Question: So this is a weird issue. I use Visual Studio with ReSharper Ultimate and when I edit some CSS, the indentation is all weird. It's like I'm missing closing a block, but this happens with all CSS files. My SCSS files are fine and are indented as they are supposed to.

Here's a picture of what I'm talking about. If I paste the code into any online beautifier or my Atom IDE, it indents everything just fine. What on earth is going on?
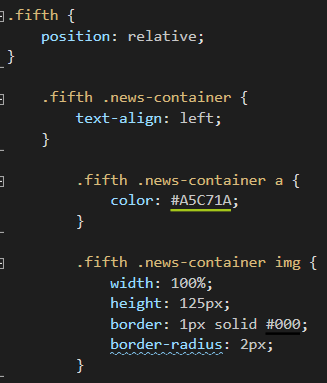
Answer: By formatting it like this, VS is trying to visualize the element hierarchy. There's basically one indentation level per nested element. There's a setting to disable this behavior under Tools -> Options -> Text Editor -> CSS -> Advanced -> Hierarchical indentation.